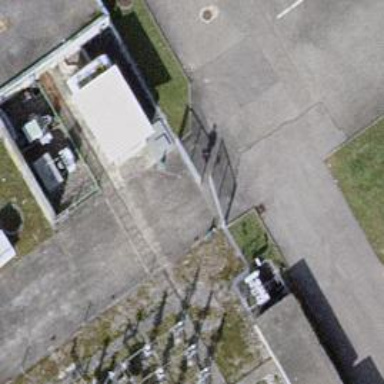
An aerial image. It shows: Gate.